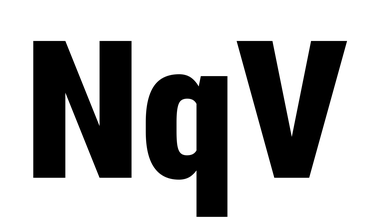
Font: Roboto_Condensed_Black